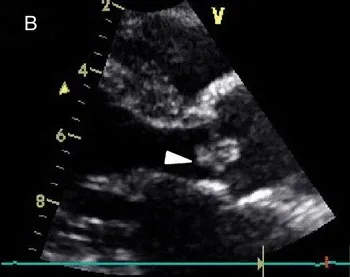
Transthoracic echocardiography. B, parasternal long-axis view shows a round mass (6 x 5 mm, arrow) on the aortic side of the non-coronary cusp of the aortic valve in 2015.
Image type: radiology (ultrasound)